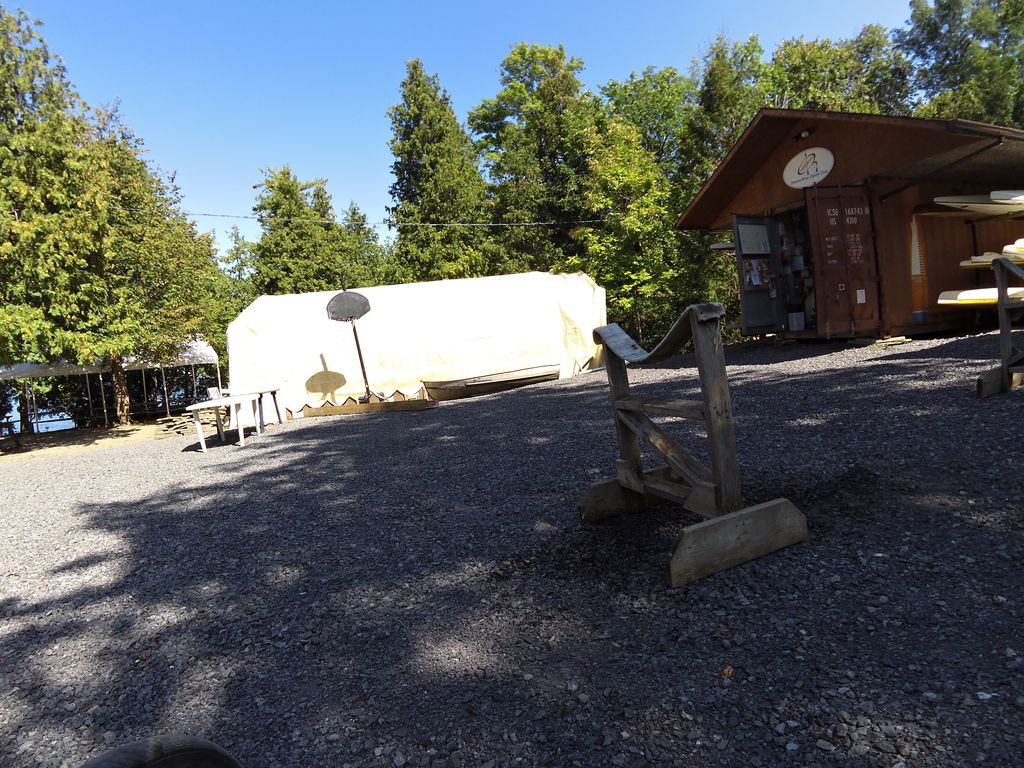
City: ottawa-gatineau